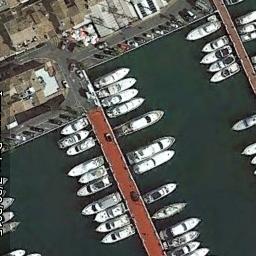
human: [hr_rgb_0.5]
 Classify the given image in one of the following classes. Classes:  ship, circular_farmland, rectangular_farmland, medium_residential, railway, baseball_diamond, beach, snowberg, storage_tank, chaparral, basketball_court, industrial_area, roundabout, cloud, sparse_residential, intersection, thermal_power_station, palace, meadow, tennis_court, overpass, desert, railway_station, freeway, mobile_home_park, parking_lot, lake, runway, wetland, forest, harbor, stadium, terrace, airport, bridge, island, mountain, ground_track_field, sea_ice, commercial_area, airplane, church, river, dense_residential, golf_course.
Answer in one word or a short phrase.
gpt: harbor